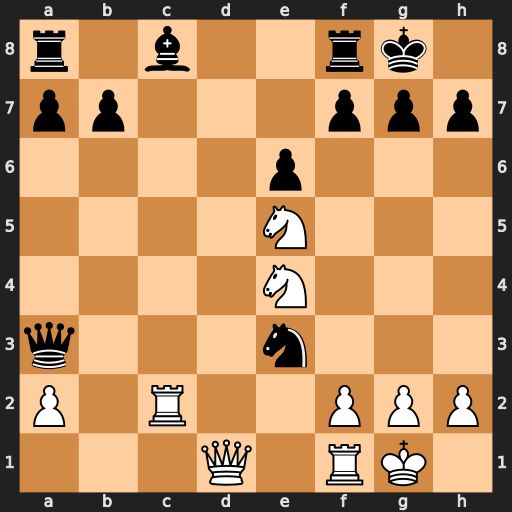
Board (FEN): r1b2rk1/pp3ppp/4p3/4N3/4N3/q3n3/P1R2PPP/3Q1RK1
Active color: w
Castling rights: -
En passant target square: -
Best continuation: fxe3 Qxe3+ Rcf2